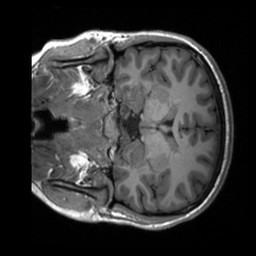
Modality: T1w
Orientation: coronal
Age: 22
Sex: female
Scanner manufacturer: siemens
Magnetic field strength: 3 T
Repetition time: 2.3 s
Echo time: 0.00232 s